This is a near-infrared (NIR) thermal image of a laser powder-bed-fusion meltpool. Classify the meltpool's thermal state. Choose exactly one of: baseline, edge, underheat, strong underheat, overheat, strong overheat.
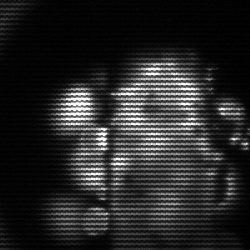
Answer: strong underheat